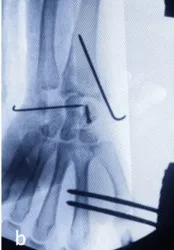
Perioperative fluoroscopic imaging of the wrist.
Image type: radiology (x_ray)